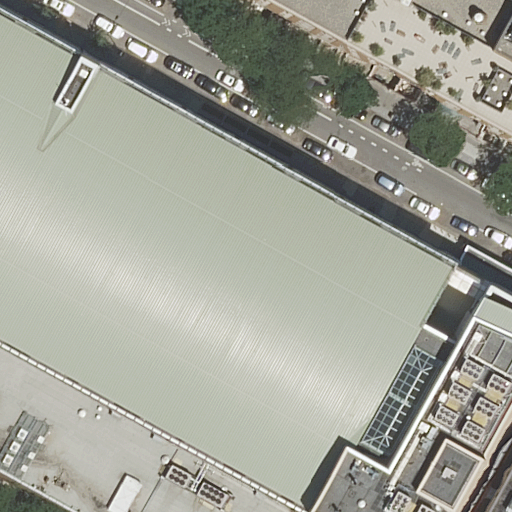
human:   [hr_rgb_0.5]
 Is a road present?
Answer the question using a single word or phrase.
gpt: yes

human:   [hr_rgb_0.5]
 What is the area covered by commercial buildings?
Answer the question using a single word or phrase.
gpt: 0m2

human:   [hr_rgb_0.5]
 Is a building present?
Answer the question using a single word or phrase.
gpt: yes

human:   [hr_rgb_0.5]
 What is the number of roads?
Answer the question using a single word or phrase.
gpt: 1

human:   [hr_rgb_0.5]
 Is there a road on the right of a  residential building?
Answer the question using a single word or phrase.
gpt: no

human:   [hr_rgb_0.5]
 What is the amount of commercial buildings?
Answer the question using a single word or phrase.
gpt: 0

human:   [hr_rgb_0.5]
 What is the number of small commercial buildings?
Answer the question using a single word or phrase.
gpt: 0

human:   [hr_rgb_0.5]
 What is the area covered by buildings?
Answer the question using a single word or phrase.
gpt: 1227m2

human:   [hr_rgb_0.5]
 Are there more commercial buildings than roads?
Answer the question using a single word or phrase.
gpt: no

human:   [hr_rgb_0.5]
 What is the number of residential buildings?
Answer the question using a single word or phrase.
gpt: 3

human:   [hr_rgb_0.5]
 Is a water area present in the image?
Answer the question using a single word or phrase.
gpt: no

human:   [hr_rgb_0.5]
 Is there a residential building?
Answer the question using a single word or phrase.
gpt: yes

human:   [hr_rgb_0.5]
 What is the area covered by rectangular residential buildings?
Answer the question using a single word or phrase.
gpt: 1227m2

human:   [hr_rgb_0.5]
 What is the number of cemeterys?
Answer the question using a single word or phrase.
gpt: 0

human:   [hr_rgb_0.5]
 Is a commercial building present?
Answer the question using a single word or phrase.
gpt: no

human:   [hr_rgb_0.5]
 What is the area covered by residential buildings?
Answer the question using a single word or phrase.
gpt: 1227m2

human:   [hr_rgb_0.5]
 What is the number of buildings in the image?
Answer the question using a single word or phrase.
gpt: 3

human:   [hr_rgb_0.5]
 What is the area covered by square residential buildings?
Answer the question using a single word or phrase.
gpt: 0m2

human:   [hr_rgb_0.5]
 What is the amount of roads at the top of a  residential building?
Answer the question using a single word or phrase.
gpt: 1

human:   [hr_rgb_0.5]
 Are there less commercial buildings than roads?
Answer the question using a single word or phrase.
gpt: yes

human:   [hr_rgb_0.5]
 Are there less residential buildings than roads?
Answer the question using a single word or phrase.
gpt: no

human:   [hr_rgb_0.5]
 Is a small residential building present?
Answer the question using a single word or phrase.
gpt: no

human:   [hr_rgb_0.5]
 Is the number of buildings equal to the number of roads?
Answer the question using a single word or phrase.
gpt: no

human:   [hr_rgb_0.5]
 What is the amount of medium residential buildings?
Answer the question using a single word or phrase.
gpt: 2

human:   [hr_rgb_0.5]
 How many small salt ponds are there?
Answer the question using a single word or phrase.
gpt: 0

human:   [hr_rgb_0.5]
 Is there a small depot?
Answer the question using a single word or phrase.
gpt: no

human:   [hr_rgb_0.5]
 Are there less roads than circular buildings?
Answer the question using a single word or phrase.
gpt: no

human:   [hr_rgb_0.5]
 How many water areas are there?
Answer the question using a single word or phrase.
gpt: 0

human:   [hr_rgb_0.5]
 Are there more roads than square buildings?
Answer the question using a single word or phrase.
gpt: yes

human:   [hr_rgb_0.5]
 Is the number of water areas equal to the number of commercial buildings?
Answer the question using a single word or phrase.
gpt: yes

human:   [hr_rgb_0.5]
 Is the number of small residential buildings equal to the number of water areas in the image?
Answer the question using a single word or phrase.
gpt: yes

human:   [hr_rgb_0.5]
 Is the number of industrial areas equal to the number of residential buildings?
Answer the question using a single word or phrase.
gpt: no

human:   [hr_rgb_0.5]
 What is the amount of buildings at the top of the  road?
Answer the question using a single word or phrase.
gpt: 0

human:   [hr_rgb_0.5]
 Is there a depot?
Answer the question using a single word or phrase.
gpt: no

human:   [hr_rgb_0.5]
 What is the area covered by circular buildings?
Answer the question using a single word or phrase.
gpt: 0m2

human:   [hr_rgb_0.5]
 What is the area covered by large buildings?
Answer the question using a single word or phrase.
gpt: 667m2

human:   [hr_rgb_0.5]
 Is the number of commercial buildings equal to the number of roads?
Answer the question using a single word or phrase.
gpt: no

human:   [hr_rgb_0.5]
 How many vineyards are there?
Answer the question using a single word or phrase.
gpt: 0

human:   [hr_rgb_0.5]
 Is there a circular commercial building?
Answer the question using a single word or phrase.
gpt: no

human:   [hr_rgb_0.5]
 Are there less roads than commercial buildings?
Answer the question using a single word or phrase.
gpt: no

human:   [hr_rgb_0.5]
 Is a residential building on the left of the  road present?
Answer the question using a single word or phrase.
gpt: no

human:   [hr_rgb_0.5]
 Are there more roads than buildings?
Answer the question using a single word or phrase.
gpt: no

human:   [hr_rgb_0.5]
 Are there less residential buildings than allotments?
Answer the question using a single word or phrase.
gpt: no

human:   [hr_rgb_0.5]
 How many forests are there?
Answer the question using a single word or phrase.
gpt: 0

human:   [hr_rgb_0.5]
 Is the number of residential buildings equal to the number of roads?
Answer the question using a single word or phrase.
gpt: no

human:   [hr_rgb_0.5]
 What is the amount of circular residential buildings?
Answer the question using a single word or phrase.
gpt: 0

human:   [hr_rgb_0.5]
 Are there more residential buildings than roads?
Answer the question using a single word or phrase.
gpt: yes

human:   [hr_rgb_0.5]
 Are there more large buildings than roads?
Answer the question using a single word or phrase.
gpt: no

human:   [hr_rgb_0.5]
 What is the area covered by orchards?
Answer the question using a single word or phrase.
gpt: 0m2

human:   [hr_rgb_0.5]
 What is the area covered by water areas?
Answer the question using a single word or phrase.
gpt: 0m2

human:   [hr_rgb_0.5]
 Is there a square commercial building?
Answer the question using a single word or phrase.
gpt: no

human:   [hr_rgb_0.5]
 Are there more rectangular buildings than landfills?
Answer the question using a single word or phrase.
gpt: yes

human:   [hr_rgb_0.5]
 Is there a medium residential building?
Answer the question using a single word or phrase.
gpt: yes

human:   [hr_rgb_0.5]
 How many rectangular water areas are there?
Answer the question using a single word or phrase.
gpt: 0

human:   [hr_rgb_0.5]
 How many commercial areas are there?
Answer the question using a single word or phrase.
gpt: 0

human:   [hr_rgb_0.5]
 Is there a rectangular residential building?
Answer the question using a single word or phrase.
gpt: yes

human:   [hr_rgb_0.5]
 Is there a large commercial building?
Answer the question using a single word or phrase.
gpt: no

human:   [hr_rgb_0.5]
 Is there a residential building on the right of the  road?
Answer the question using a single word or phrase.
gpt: yes

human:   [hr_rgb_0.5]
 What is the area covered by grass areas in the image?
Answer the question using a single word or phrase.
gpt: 0m2

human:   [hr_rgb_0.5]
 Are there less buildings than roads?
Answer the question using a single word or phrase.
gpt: no

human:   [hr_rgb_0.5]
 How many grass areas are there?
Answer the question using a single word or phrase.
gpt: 0

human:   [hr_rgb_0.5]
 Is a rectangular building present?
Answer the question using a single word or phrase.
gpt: yes

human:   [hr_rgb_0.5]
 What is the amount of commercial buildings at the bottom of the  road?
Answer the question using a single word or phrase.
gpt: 0

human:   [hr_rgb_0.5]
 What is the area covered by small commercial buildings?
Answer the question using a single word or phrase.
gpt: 0m2